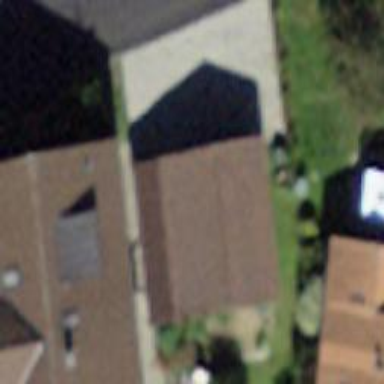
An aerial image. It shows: Garage.